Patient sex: F
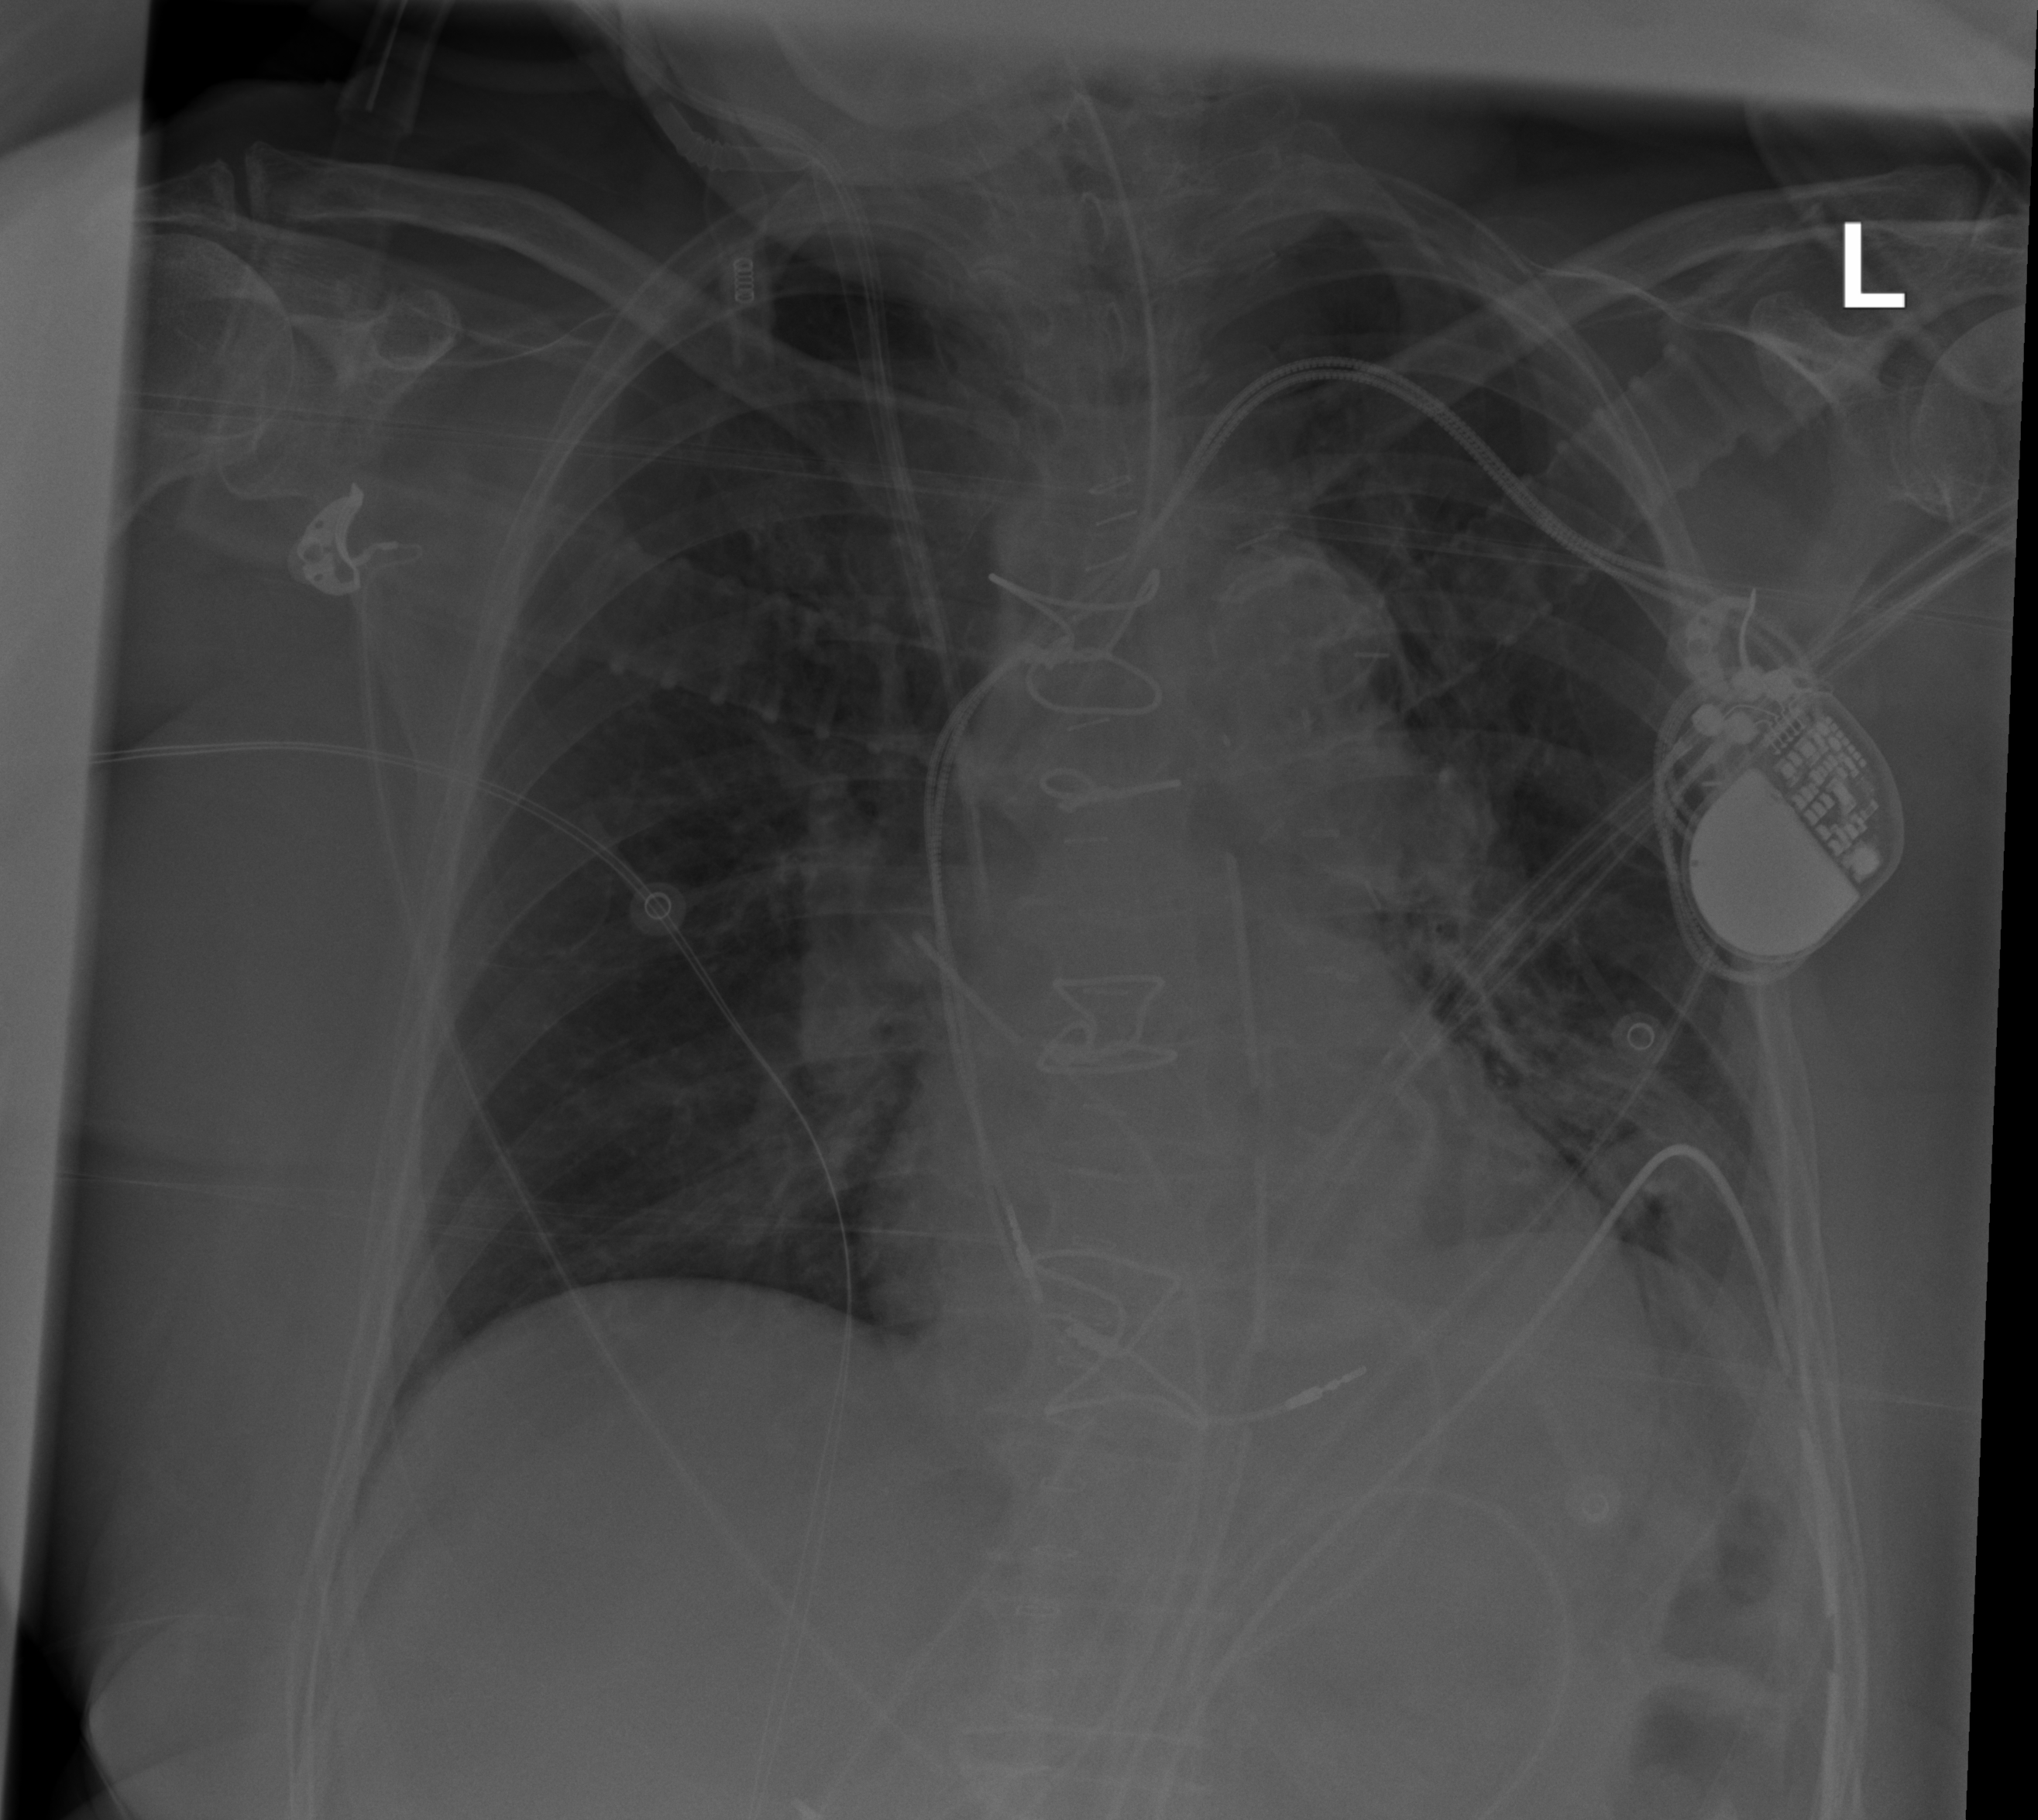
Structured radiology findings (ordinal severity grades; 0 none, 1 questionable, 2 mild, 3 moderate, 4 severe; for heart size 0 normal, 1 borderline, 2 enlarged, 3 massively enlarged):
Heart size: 0
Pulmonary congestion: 1
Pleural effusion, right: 0
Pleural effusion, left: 1
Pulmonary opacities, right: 0
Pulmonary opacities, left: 0
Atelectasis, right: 0
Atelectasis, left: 2